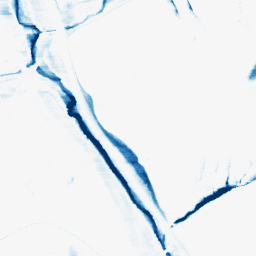
Category: morphological
Decomposition family: morphological_rect
Decomposition parameters: operation: closing
width: 20
height: 3
Upsampling method: sinc_blackman
Upsampling parameters: scale: 4
kernel_size: 16
Upsampling scale: 4